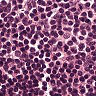
Metastatic tissue present: no